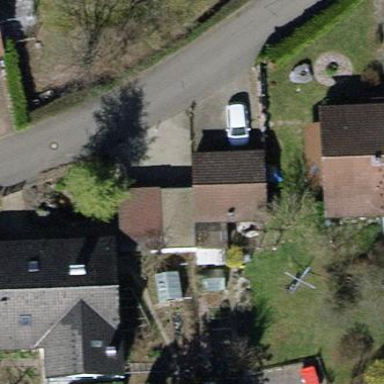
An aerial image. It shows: Garage.